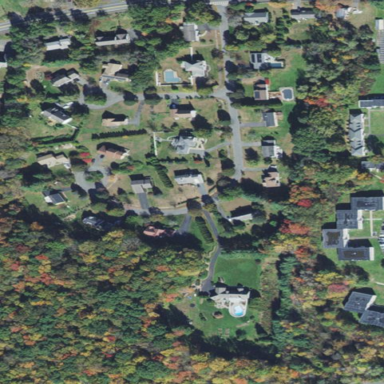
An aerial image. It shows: Residential area in rural setting.